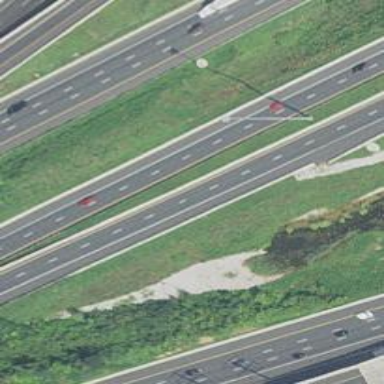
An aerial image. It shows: Asphalt motorway.